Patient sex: M
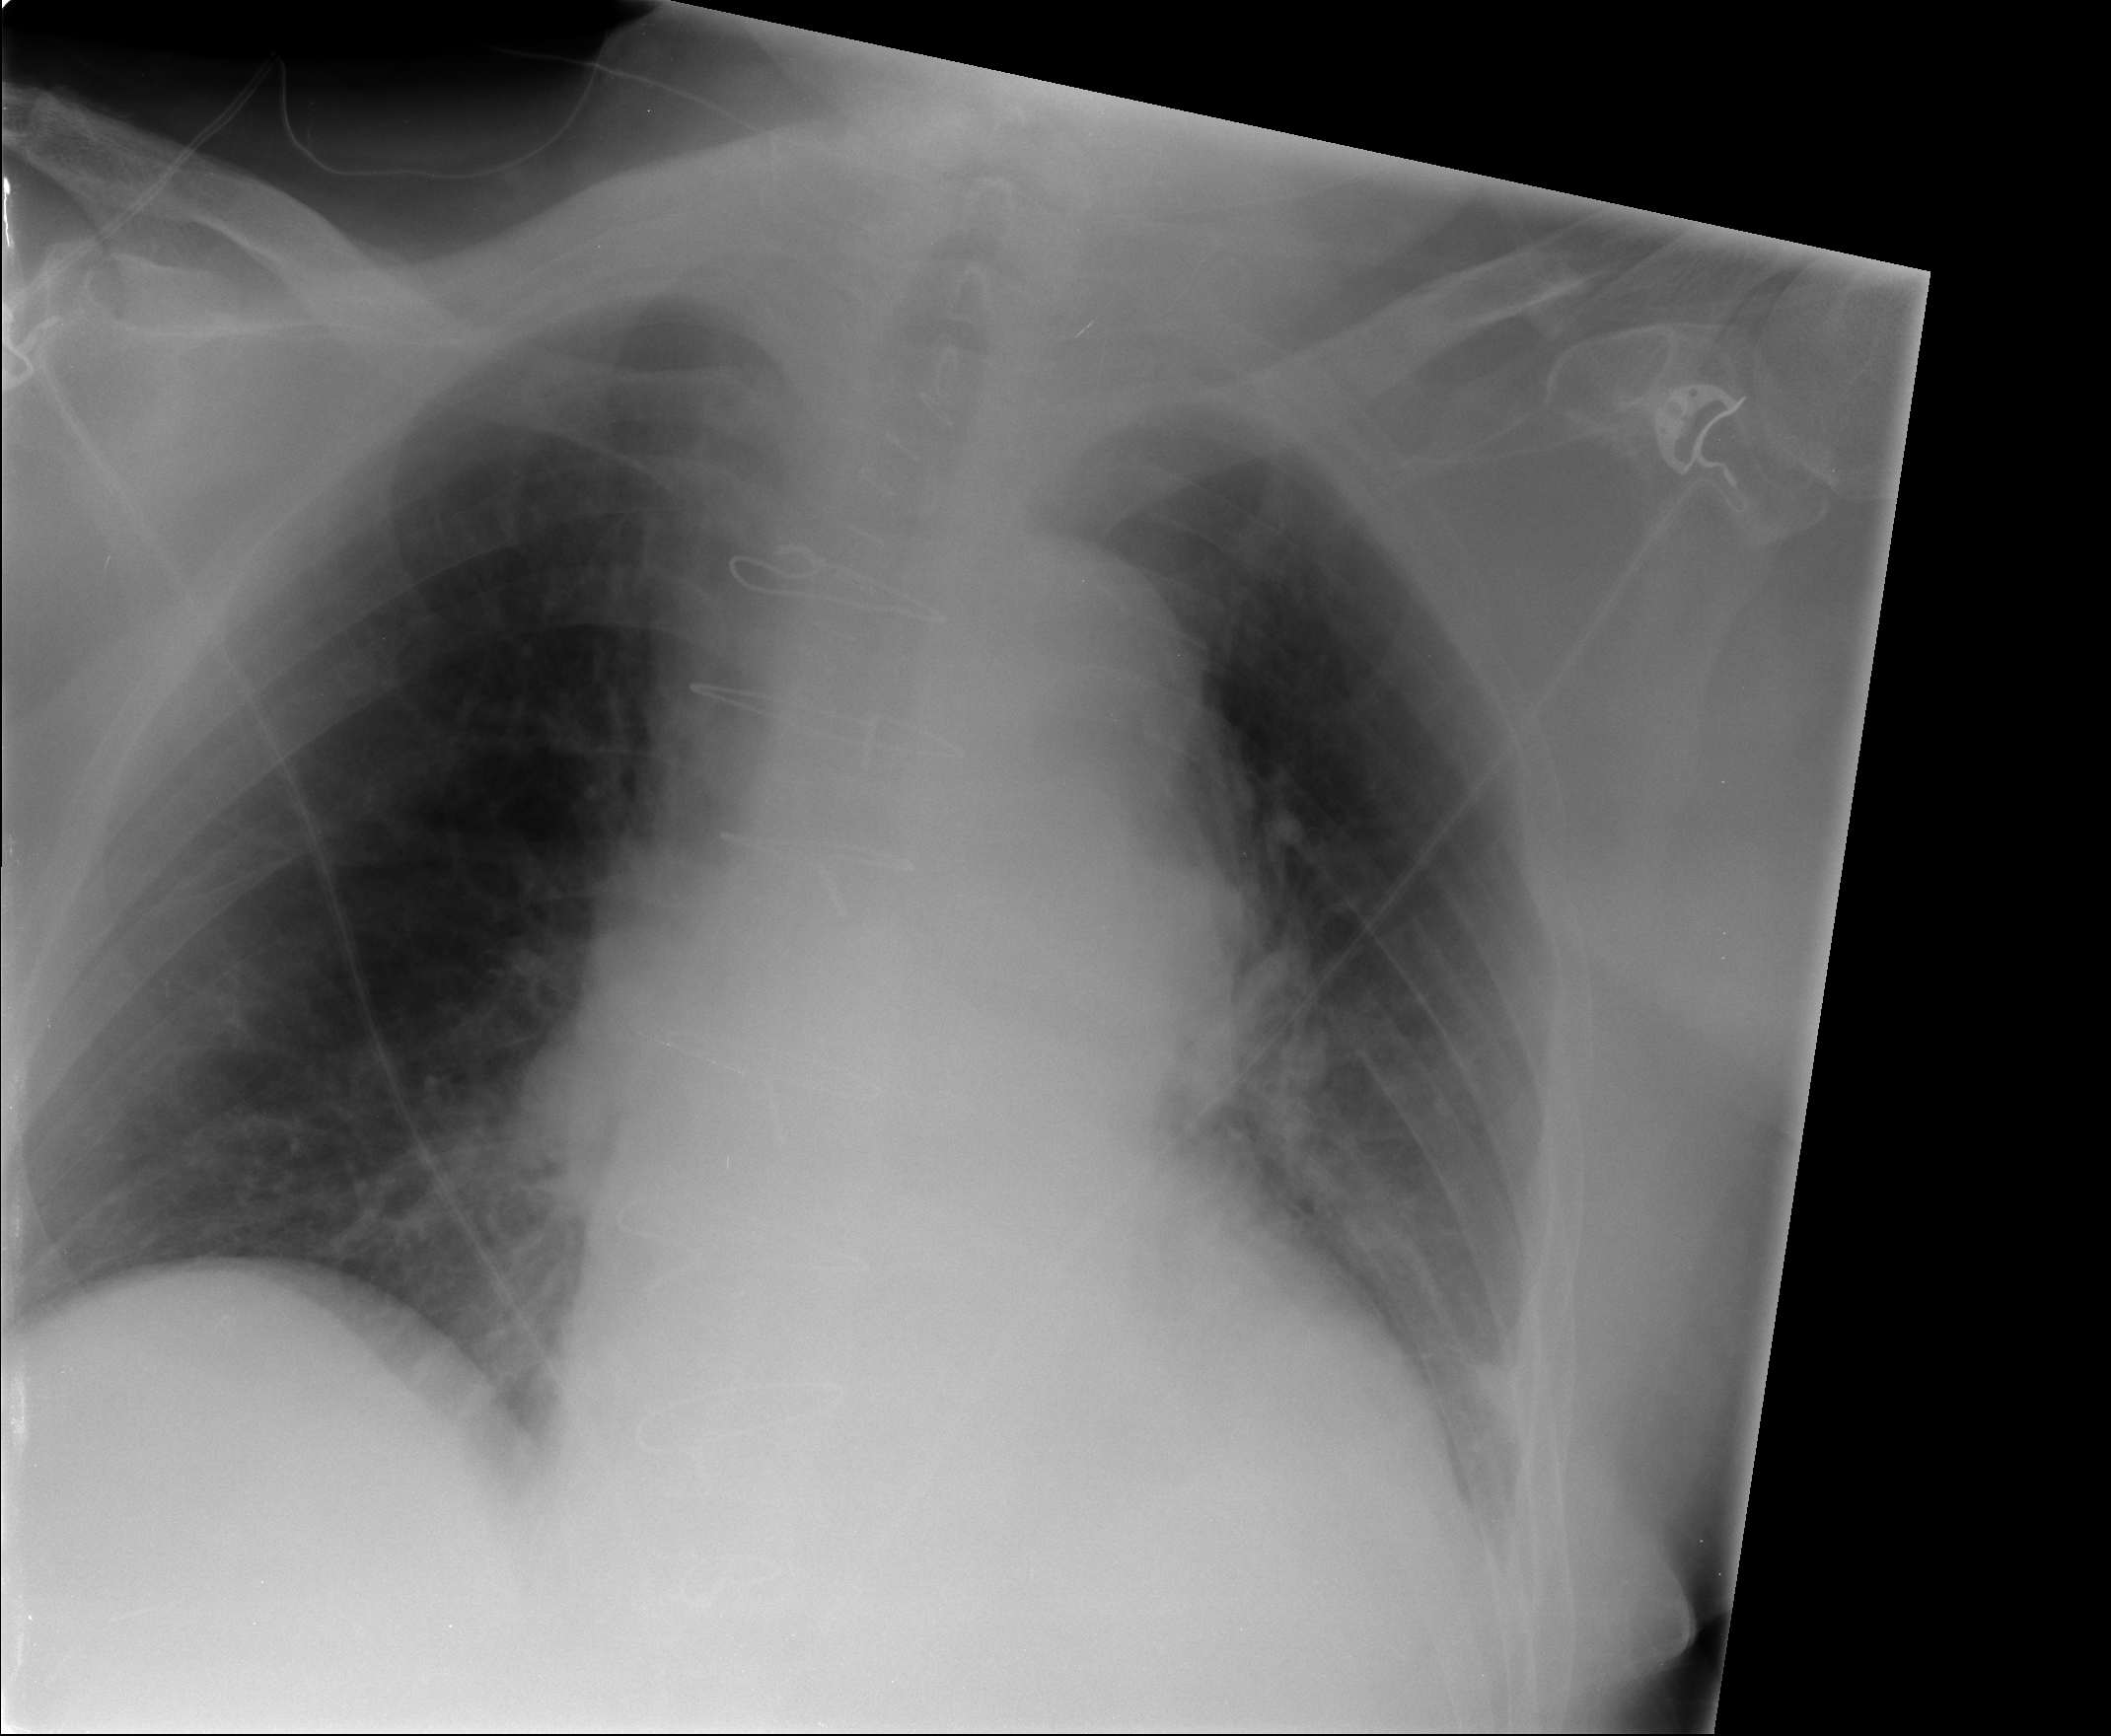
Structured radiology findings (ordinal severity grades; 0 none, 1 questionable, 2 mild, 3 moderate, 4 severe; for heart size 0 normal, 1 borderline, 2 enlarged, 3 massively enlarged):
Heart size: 2
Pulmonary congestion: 0
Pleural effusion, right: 0
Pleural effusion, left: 0
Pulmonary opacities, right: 0
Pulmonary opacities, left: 0
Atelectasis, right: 2
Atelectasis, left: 2